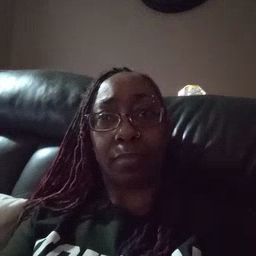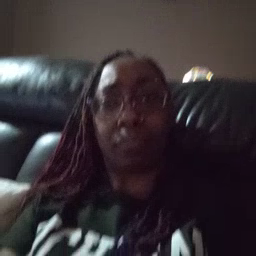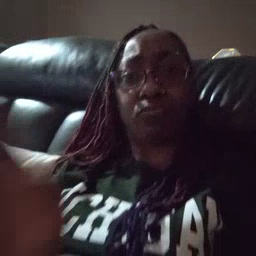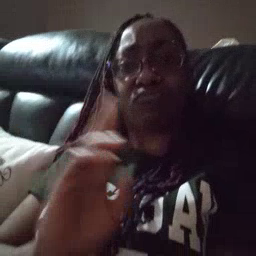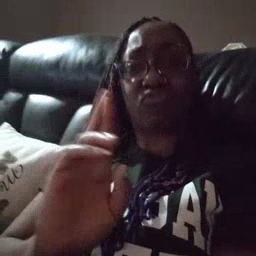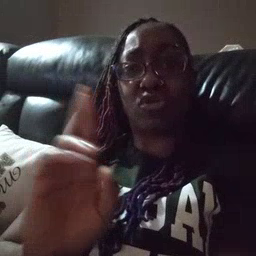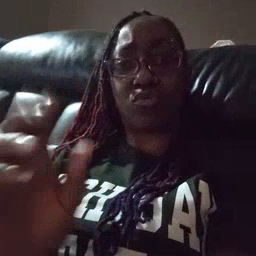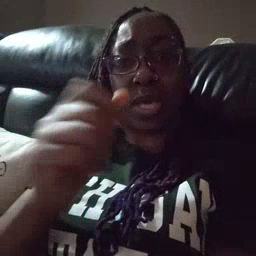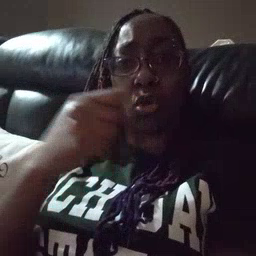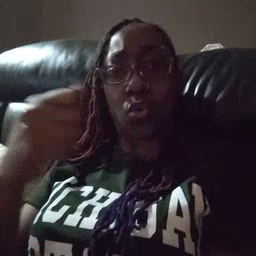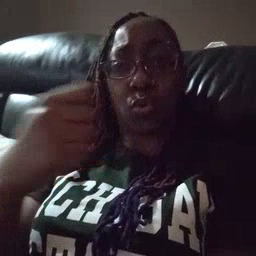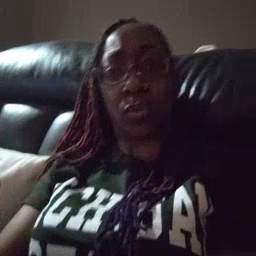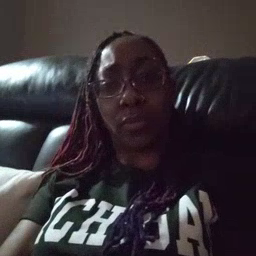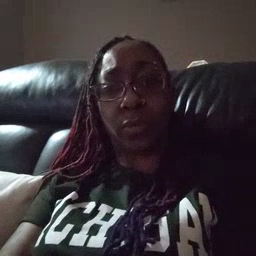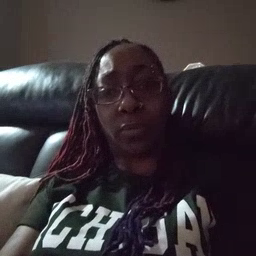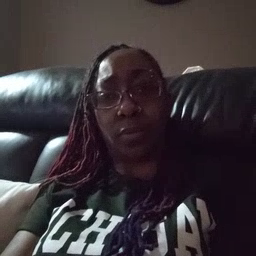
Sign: refrigerator